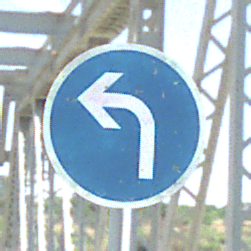
Verkehrszeichen: VorgeschriebeneFahrtrichtungLinks
Umgebung: Outdoor, Special
Tageszeit: MorningAfternoon
Wetter: Clear
Licht: Natural
Jahreszeit: NotSpecified
Kontrast: HighContrast